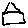
Label: house